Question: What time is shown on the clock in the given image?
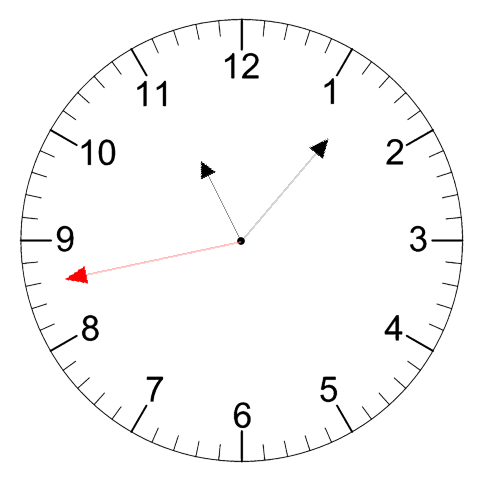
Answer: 11:06:43